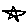
Label: star